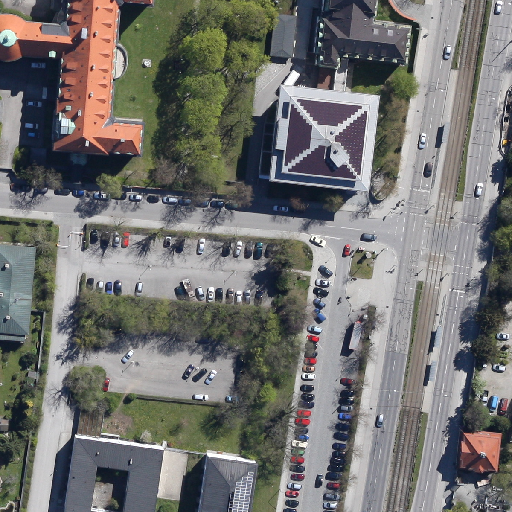
Referring expression: sidewalk